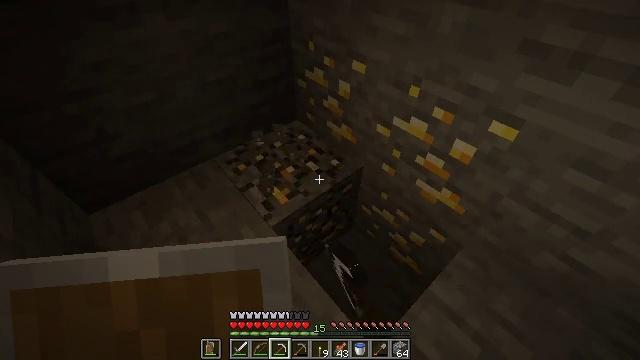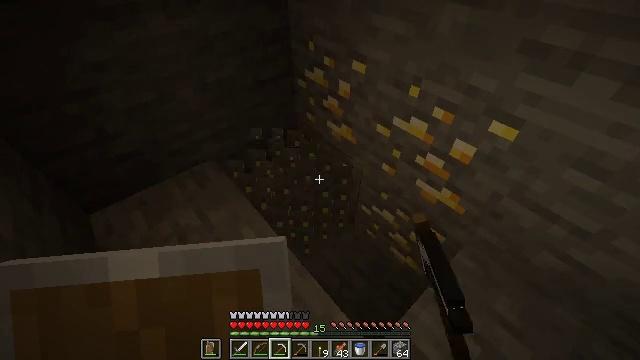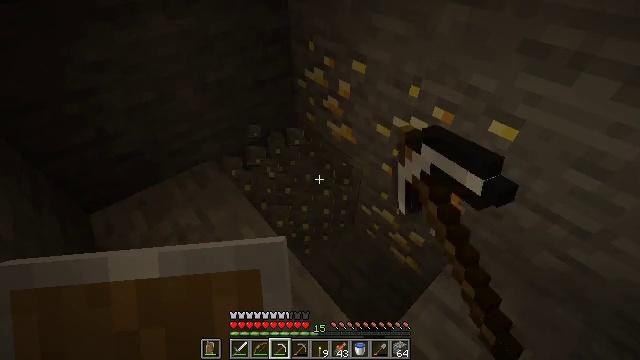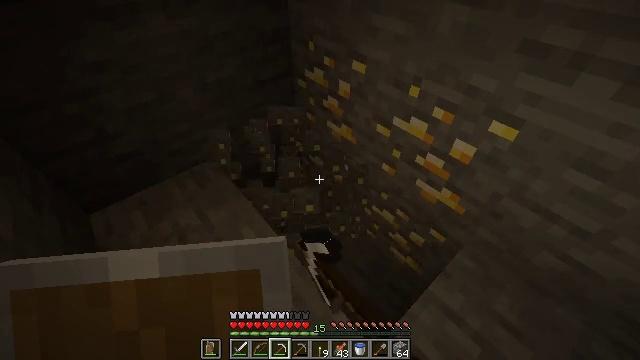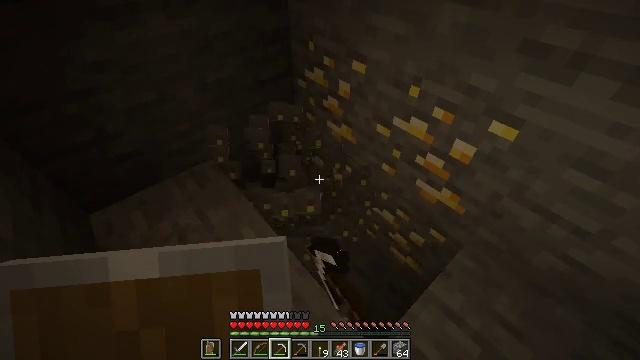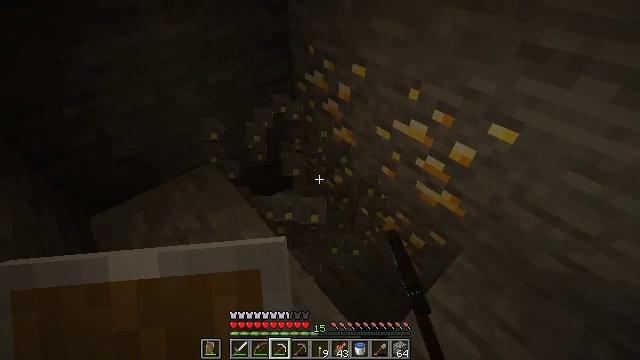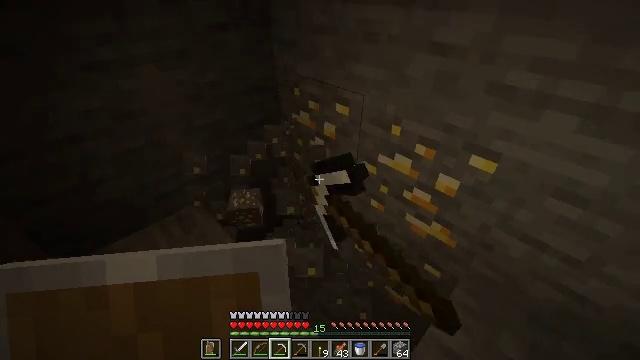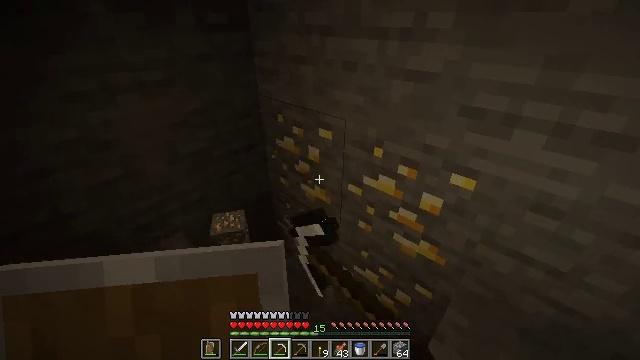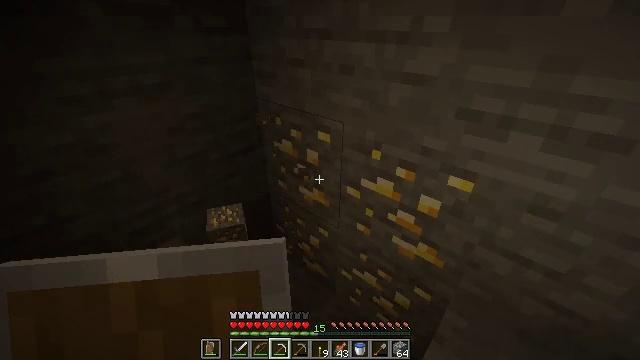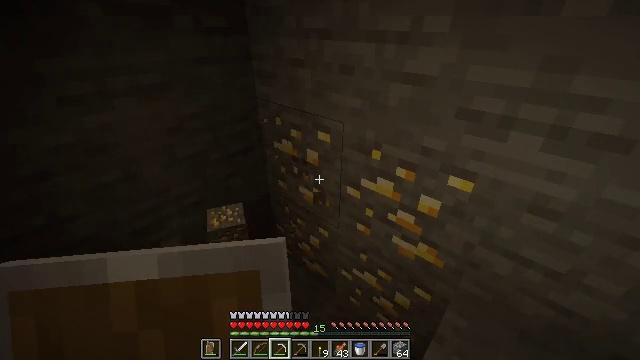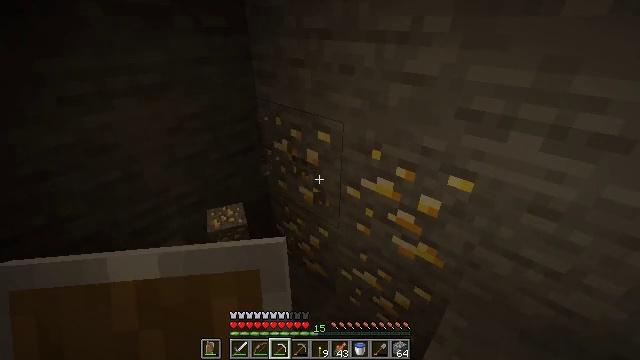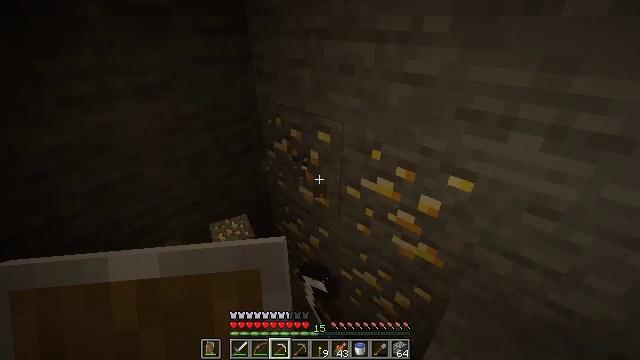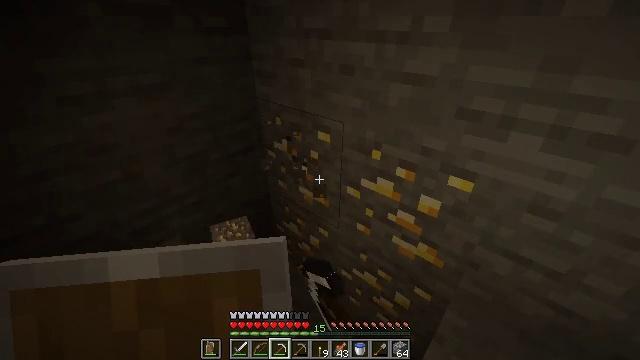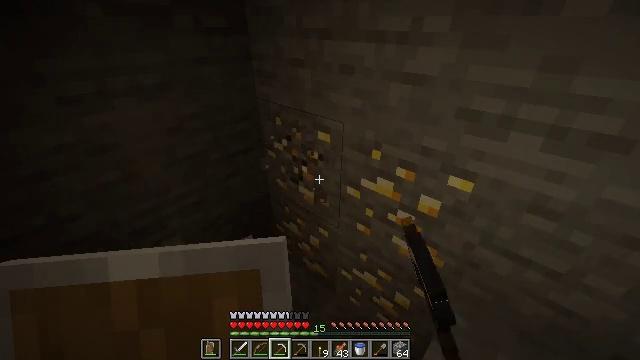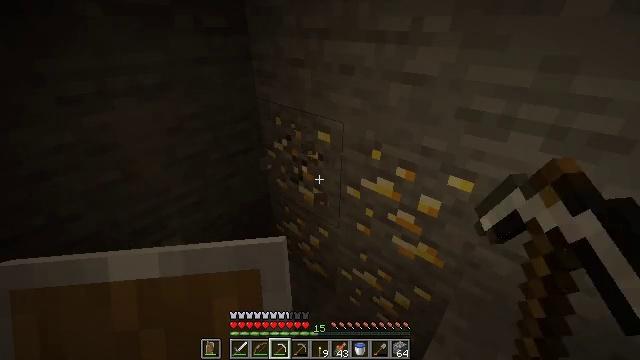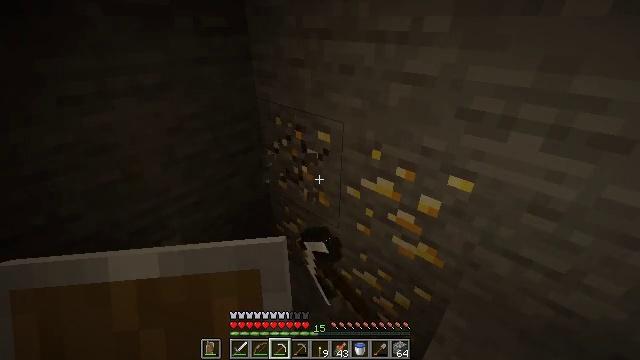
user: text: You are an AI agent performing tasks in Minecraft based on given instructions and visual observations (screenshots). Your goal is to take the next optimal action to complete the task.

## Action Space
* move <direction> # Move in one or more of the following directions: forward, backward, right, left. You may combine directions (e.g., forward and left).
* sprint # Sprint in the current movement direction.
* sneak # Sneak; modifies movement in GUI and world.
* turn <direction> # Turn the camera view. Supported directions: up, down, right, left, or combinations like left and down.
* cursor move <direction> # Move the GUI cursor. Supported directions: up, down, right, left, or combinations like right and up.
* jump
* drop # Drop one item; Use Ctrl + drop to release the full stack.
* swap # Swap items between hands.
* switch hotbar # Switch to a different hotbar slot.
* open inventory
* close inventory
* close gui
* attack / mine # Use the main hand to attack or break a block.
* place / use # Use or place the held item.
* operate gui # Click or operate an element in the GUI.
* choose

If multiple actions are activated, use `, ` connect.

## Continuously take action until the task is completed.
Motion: motion action
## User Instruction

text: Collect gold ore for smelting.
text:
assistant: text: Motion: attack / mine
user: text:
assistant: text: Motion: attack / mine
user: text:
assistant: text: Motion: attack / mine
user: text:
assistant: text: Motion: attack / mine
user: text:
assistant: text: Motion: attack / mine
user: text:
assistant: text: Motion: turn right and up, attack / mine
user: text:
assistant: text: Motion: turn right and up, attack / mine
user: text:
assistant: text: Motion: attack / mine
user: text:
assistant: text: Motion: attack / mine
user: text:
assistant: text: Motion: attack / mine
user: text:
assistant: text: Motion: attack / mine
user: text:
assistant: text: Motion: attack / mine
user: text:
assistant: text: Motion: attack / mine
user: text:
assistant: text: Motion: attack / mine
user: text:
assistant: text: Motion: attack / mine
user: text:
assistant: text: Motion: attack / mine
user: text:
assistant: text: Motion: attack / mine
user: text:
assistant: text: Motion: attack / mine
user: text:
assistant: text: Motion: attack / mine
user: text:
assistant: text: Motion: attack / mine
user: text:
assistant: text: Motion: attack / mine
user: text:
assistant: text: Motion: attack / mine
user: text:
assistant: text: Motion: attack / mine
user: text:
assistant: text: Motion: attack / mine
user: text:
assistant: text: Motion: turn down, attack / mine
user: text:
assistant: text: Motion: turn right and down, attack / mine
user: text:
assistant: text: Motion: move forward and move left, turn right and down, attack / mine
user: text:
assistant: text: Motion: move forward and move left, turn right and down, attack / mine
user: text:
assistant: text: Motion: move forward and move left, turn right, attack / mine
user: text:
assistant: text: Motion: move forward and move left, turn right, attack / mine